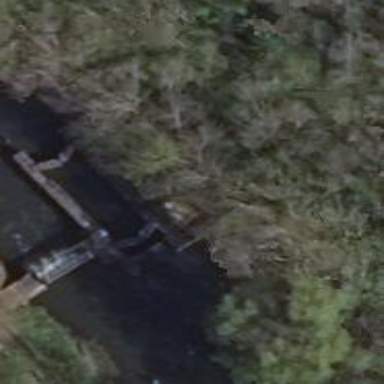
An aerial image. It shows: Lock gate along waterway.